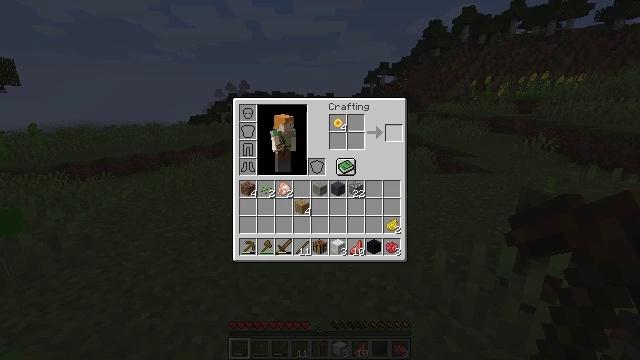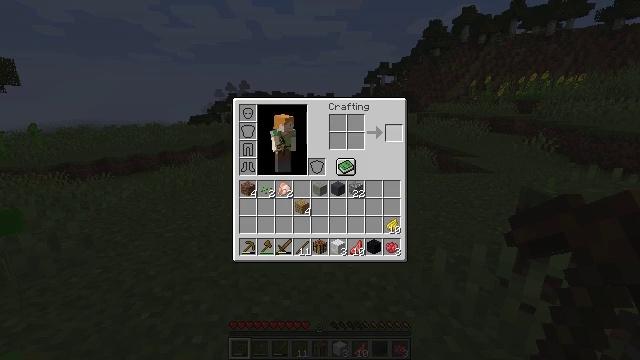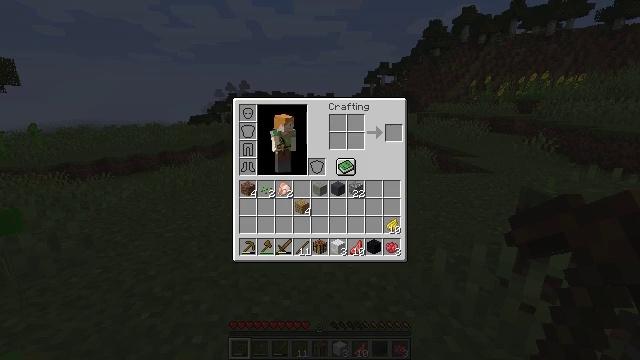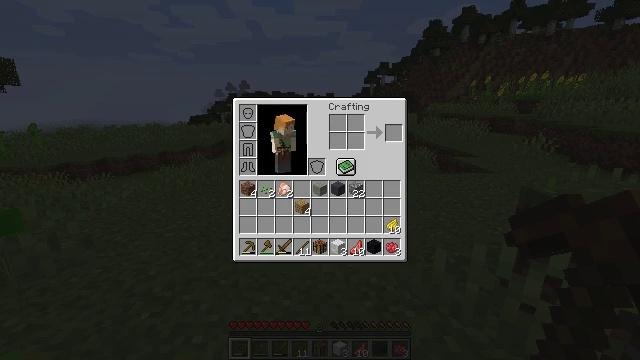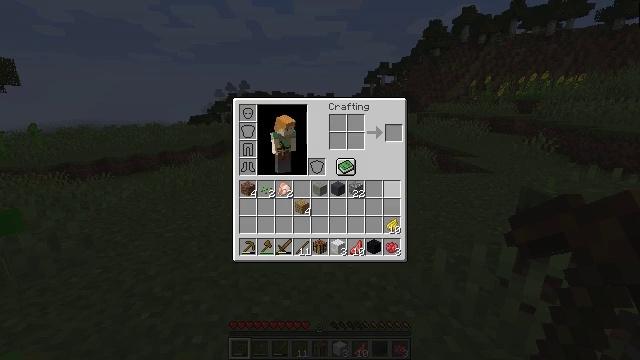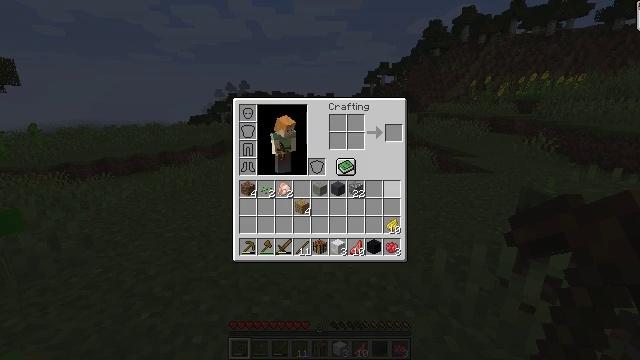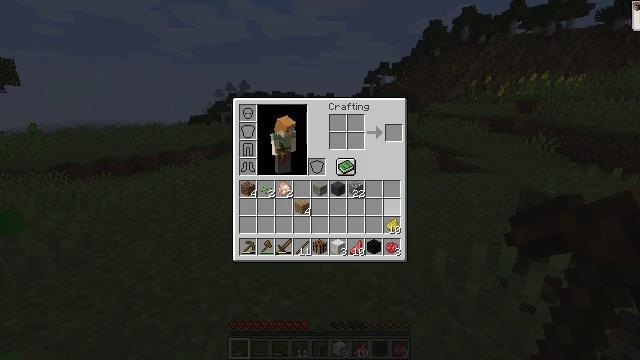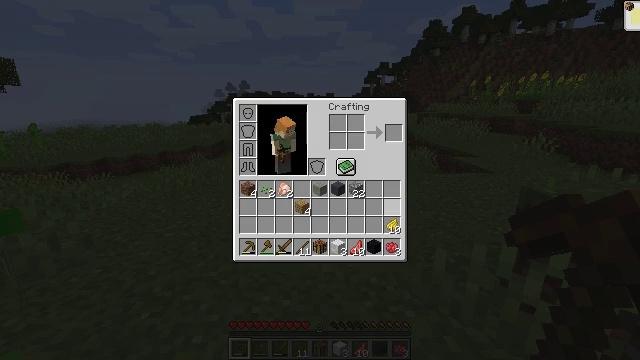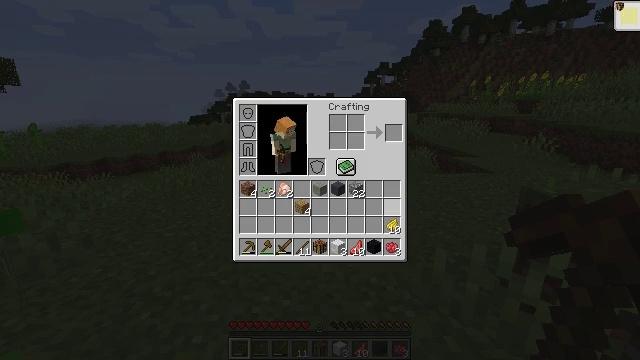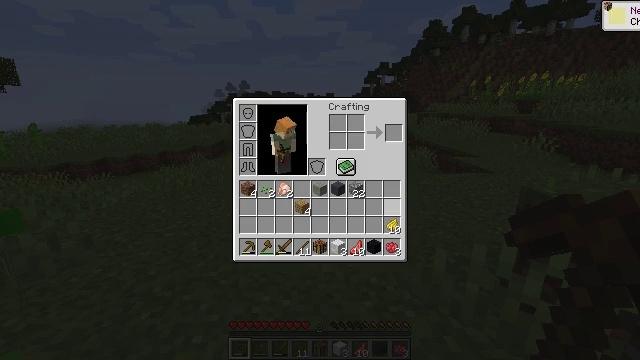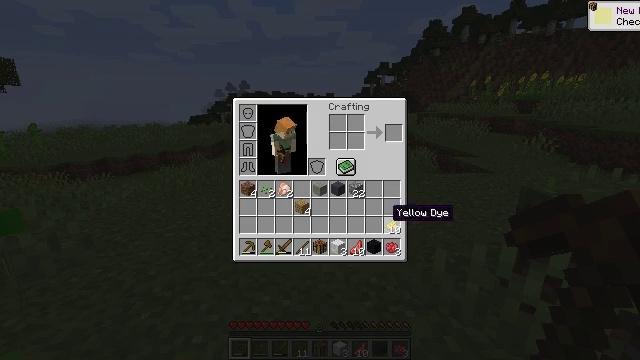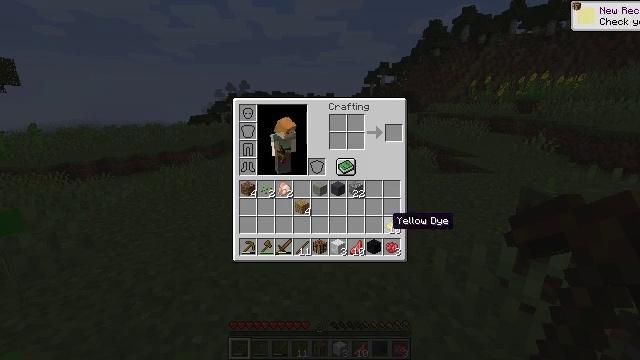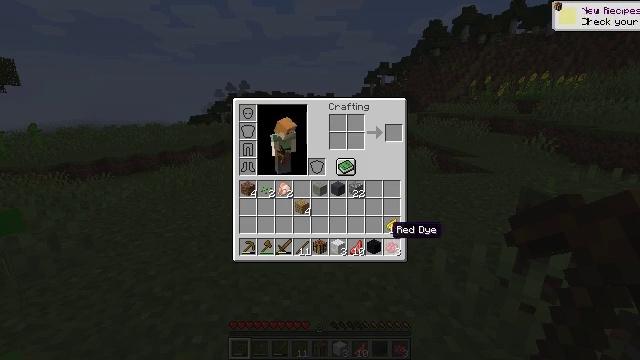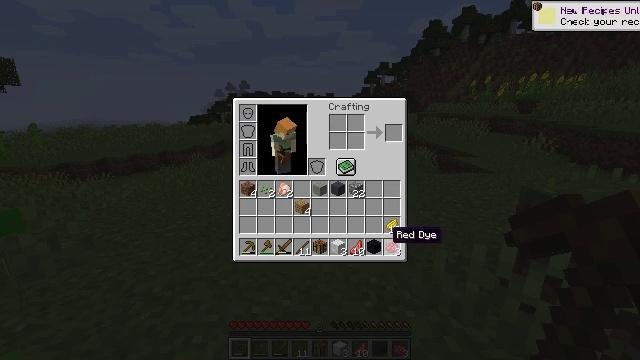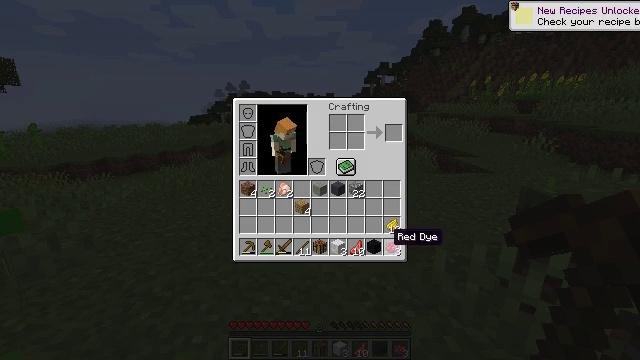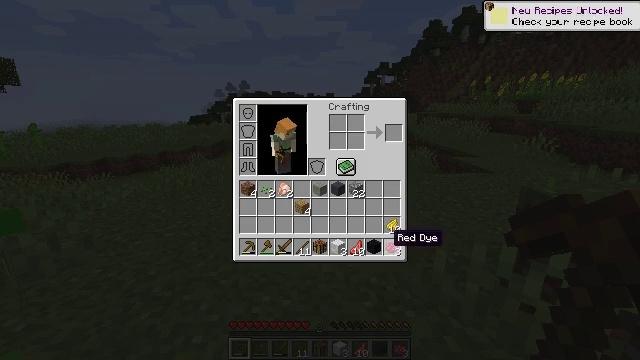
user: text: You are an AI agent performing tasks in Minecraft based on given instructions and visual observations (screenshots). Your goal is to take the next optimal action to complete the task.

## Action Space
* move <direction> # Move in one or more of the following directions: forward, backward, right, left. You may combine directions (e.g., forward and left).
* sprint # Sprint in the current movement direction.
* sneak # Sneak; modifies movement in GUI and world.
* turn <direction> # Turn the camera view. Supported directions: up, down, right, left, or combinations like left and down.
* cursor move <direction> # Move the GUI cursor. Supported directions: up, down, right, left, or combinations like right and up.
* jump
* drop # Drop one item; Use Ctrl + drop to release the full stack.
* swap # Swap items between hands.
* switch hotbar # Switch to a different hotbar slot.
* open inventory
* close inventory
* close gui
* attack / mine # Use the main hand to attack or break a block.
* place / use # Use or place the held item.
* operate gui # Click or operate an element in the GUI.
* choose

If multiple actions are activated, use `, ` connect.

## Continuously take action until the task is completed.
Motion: motion action
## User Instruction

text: Use the dyeing process to make red wool.
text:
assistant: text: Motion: open gui
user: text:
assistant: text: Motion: cursor move down
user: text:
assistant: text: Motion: cursor move down
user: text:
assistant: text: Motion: cursor move down
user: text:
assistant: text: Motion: no_op
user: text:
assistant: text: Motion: cursor move down
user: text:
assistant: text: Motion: cursor move down
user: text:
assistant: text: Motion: no_op
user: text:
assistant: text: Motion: no_op
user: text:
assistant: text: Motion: no_op
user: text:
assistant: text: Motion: cursor move down
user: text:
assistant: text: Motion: cursor move down
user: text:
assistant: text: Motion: no_op
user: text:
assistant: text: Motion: no_op
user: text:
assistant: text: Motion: no_op
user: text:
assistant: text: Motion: no_op
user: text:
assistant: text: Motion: no_op
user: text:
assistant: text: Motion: cursor move left
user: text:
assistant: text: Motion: cursor move left
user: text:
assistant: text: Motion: cursor move left
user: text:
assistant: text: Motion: no_op
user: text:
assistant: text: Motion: no_op
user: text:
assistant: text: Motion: no_op
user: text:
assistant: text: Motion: no_op
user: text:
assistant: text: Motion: no_op
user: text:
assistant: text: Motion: cursor move right
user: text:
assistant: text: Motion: cursor move right
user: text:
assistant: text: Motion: no_op
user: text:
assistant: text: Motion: no_op
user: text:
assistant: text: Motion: no_op